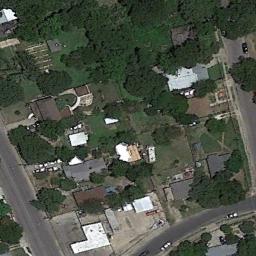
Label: medium_residential